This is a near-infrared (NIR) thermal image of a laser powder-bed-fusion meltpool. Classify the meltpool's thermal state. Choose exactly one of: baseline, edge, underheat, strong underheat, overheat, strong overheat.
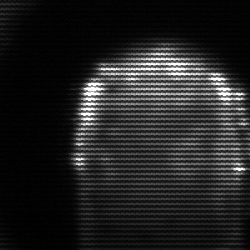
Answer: baseline